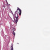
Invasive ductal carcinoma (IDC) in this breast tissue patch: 0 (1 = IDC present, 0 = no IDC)